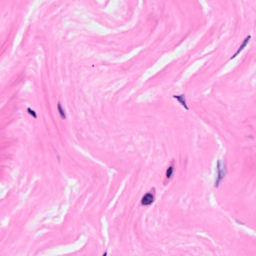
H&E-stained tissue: Breast